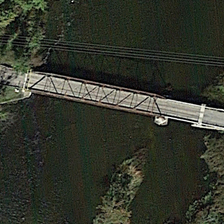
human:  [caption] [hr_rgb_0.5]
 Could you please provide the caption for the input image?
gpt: a bridge is over a river with some green trees in two sides .

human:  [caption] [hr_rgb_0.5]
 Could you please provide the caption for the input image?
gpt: a bridge is over a river with some green trees in two sides .

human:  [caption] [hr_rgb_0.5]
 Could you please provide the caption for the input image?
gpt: a bridge is over a river with some green trees in two sides .

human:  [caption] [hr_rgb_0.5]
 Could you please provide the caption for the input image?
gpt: a bridge is over a river with some green trees in two sides .

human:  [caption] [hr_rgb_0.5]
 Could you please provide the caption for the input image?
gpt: a bridge is over a river with some green trees in two sides .